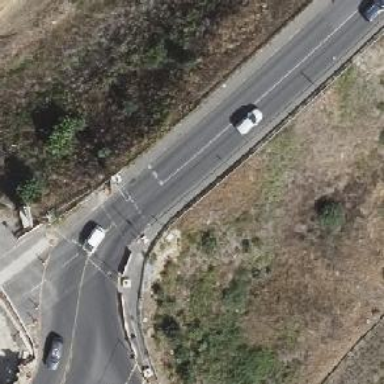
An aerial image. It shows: Road with traffic signals.